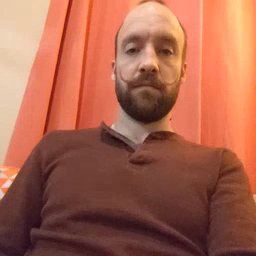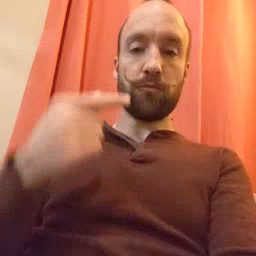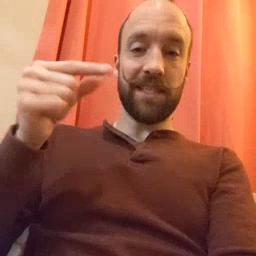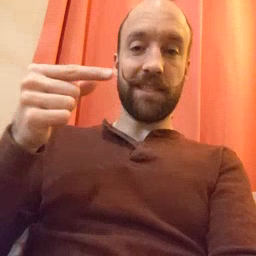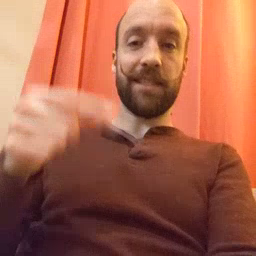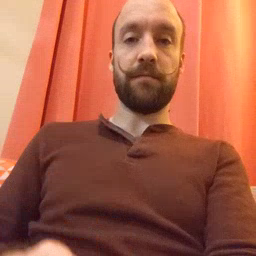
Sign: green